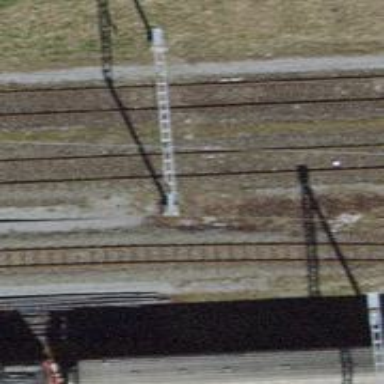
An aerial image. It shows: Narrow-gauge railway yard with electrified contact lines.